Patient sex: M
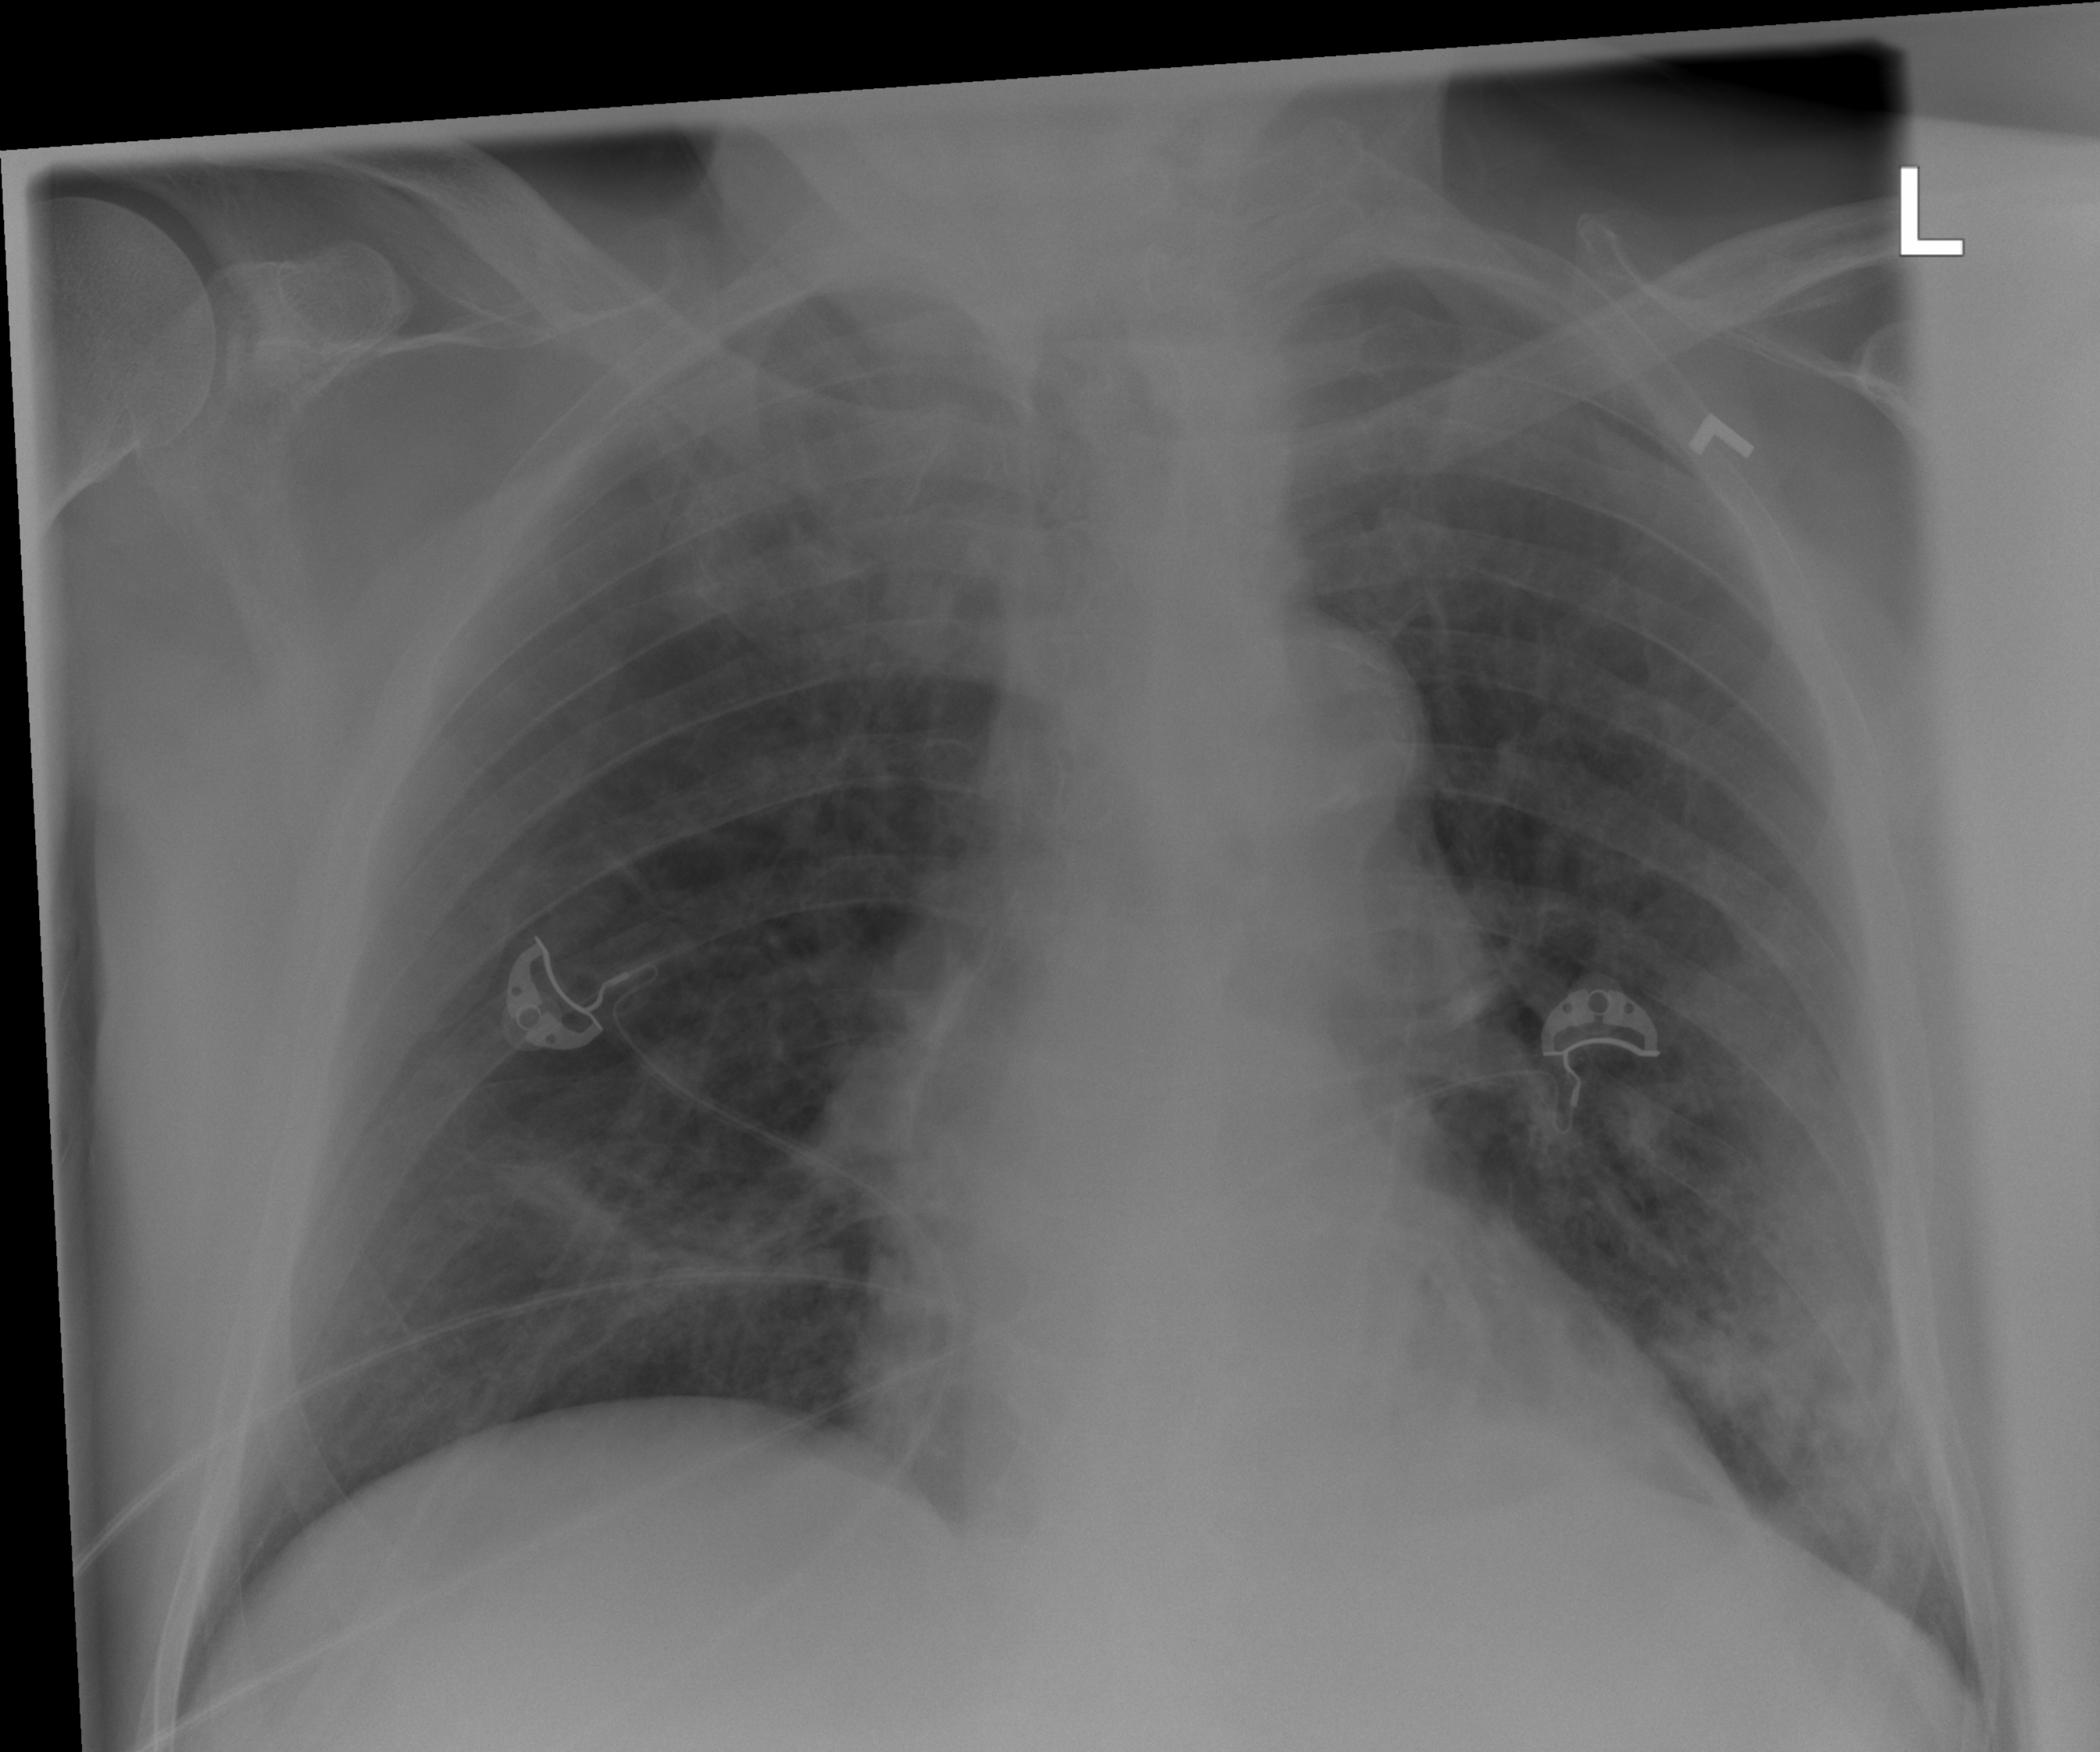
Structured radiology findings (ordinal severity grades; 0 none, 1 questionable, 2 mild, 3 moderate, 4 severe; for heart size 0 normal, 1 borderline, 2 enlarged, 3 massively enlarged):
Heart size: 0
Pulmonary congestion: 2
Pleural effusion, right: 0
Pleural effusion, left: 0
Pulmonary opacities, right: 2
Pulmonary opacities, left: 3
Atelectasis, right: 2
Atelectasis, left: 2